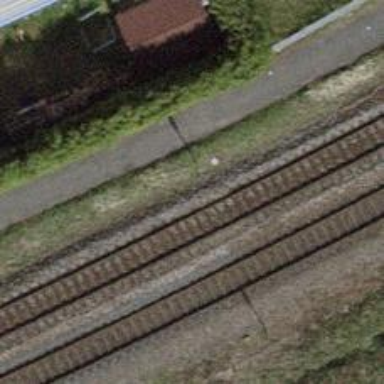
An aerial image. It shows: Railway milestone.